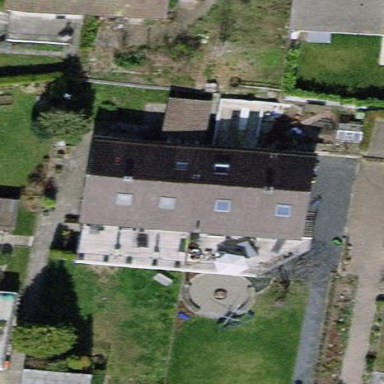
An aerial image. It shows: Terrace building with gabled roof in brown color. The roof orientation is across.